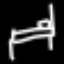
Label: bed